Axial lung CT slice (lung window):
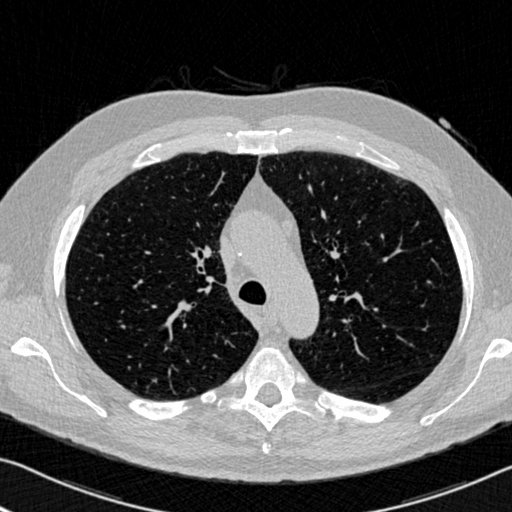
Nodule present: no